Field crop: maize
Growth stage: 2
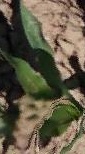
Species: maize